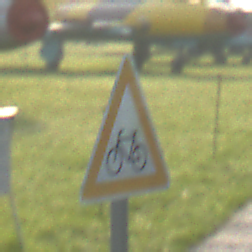
Verkehrszeichen: RadverkehrRechts
Umgebung: Outdoor, Special
Tageszeit: SunriseSunset
Wetter: Clear
Licht: Natural
Jahreszeit: NotSpecified
Kontrast: MediumContrast